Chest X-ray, AP view. Patient: 45 years old, sex M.
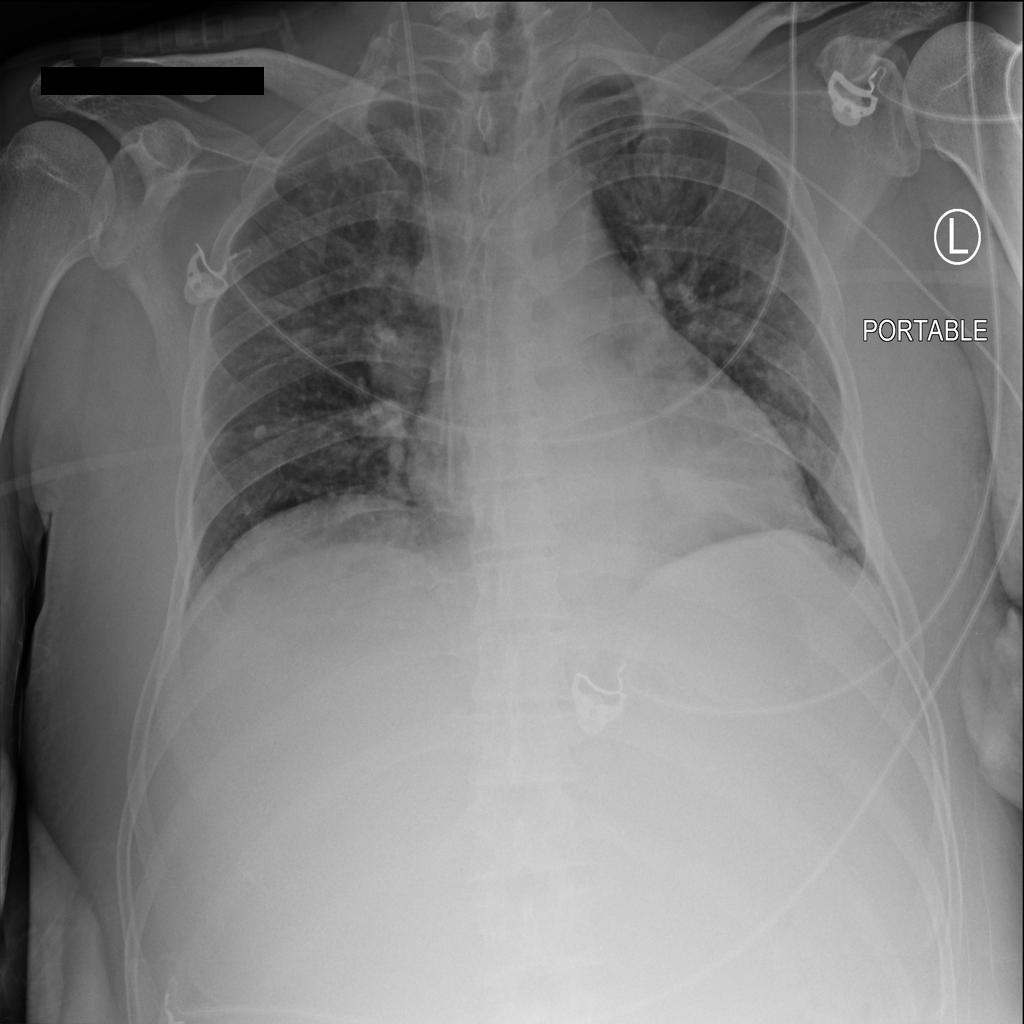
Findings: No Finding